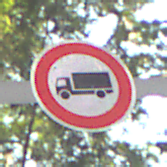
Verkehrszeichen: VerbotFuerKraftfahrzeugeUeberDreiKommaFuenfTonnen
Umgebung: Outdoor, Suburban
Tageszeit: SunriseSunset
Wetter: Clear
Licht: Natural
Jahreszeit: NotSpecified
Kontrast: HighContrast